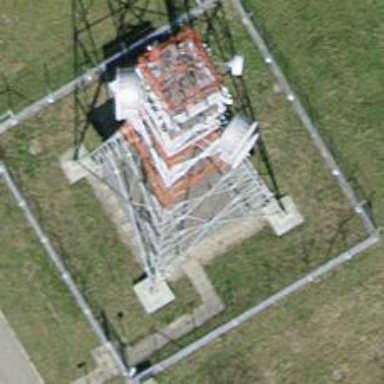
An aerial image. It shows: Communication tower.